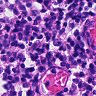
Metastatic tissue present: no